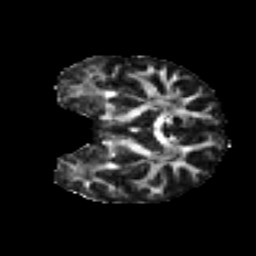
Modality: FA
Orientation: coronal
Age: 36
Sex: male
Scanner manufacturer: ge
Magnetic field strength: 3 T
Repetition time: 7.8 s
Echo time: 0.0607 s